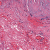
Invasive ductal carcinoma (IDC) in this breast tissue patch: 0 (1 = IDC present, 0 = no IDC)